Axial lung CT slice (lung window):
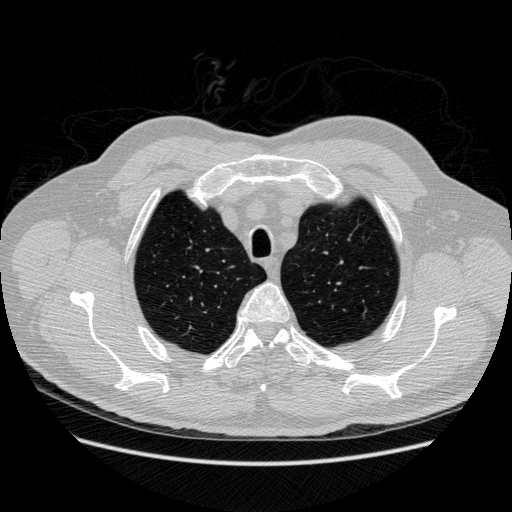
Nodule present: no